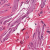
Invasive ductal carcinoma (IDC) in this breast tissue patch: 0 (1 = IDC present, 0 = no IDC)